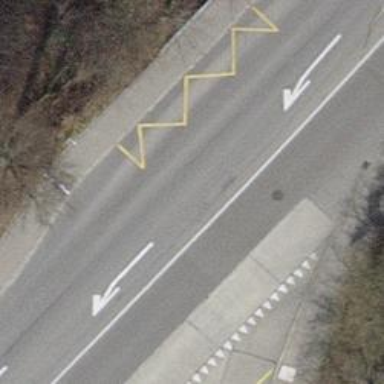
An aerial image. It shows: Bus stop with designated stop position for public transport.